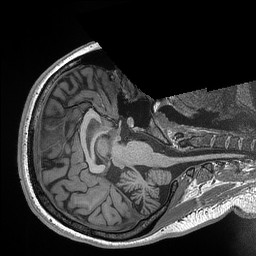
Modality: T1w
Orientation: axial
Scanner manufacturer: siemens
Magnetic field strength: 3 T
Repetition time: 2.3 s
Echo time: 0.00298 s